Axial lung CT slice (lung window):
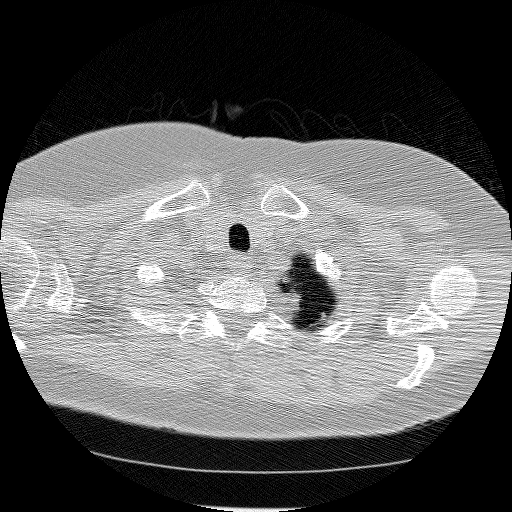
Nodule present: no